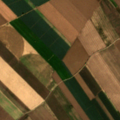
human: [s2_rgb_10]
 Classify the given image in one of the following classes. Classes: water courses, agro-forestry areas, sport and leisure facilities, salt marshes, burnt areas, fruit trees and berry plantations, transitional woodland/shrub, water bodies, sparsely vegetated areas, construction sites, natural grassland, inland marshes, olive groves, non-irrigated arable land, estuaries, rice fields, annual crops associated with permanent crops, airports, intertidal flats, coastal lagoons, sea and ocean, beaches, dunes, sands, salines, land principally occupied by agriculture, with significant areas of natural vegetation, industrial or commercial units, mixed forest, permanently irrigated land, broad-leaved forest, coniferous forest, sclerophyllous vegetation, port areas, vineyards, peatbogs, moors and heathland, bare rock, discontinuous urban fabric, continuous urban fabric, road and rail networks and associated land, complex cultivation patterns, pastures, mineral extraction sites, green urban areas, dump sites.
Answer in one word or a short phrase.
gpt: permanently irrigated land